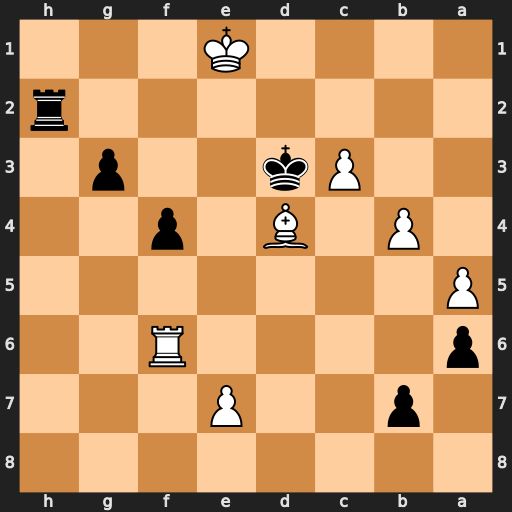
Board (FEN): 8/1p2P3/p4R2/P7/1P1B1p2/2Pk2p1/7r/4K3
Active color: b
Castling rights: -
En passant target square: -
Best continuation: Rh1+ Bg1 Rxg1#